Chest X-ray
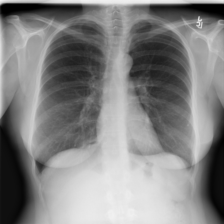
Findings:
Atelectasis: negative
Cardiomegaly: negative
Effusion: negative
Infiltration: negative
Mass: negative
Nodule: negative
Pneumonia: negative
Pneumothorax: negative
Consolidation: negative
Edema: negative
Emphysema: negative
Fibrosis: negative
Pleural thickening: negative
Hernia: negative